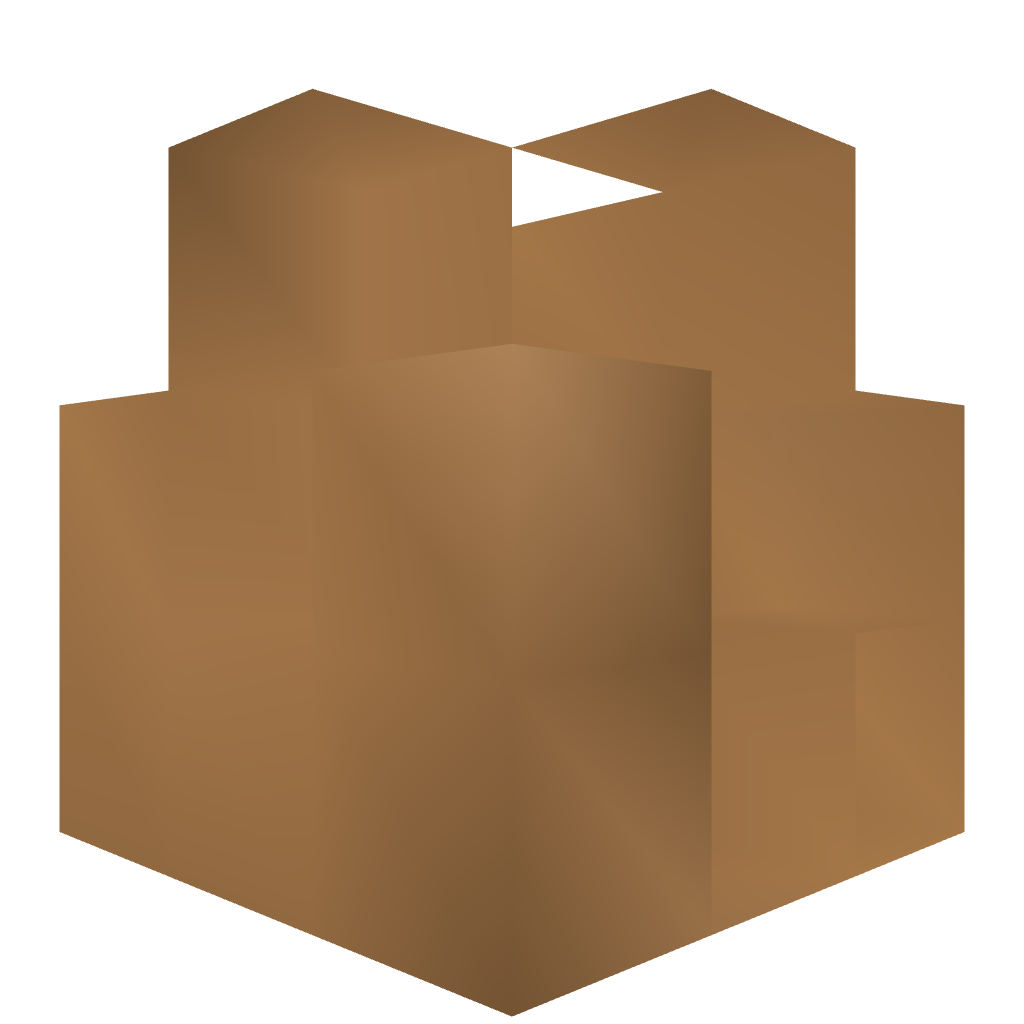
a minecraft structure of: Nether Reactor Light Piece